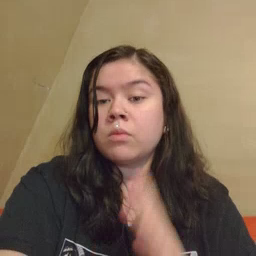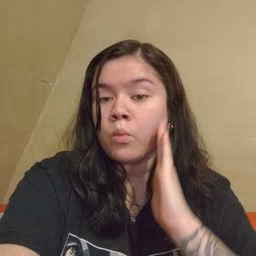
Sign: hello